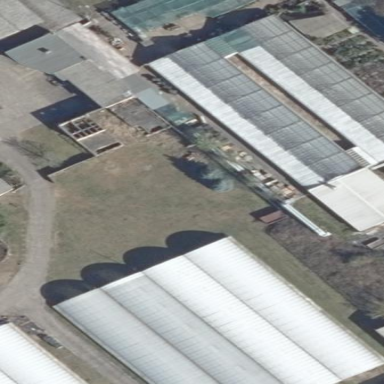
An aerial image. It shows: Garden center located in greenhouse.